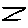
Label: zigzag